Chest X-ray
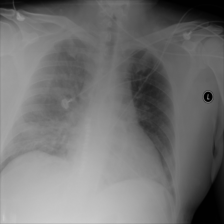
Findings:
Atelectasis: negative
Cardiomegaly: negative
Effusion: negative
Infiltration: positive
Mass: negative
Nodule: negative
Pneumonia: negative
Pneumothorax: negative
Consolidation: negative
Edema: negative
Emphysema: negative
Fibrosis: negative
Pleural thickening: negative
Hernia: negative